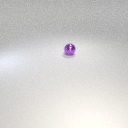
small purple metal sphere